Question: I need to have HTML title as a mirror image of a text.
For example, if my HTML title is "Paint", then it should be like this image.

Is there a way to achieve this?
Thanks.
Edit: By title, I mean the title of the page that is given in HTML TITLE TAG.
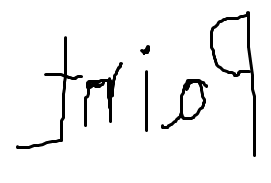
Answer: Yeah... I think it's perfectly possible...
Just need the map of 'reversed characters' and then change the title with javascript or directly in PHP depending on how you want to do it.
So... if you have the array with the reversed map characters like:
<URL>
just need to:
1. use that array to replace each character of the actual title
2. invert the order
3. replace/create the new title tag
4. done
Example (only the reverse part) <URL>
### Updated
It was a funny proyect so I go further and...
jsfiddle example: <URL>